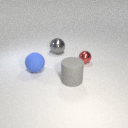
large gray rubber cylinder in front of large blue rubber sphere